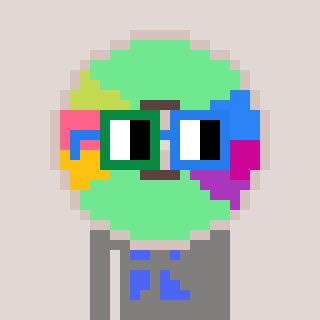
a pixel art character with square green and blue glasses, a cd-shaped head and a bluegrey-colored body on a warm background